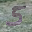
Label: 5